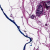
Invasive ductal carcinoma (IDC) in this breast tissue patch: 0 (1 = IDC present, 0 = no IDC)